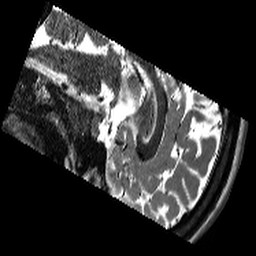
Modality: T2w
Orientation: sagittal